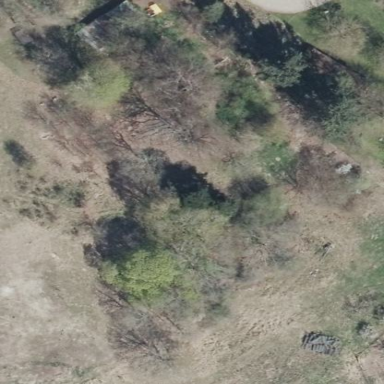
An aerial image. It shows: Patch of scrub vegetation.